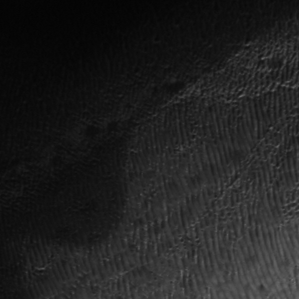
Label: frost